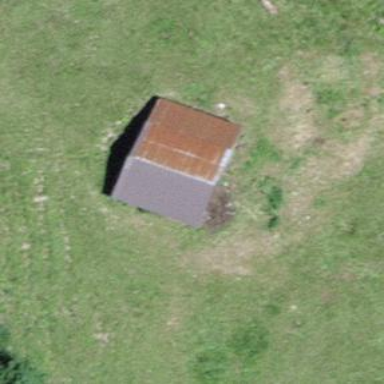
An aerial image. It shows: Rural barn.